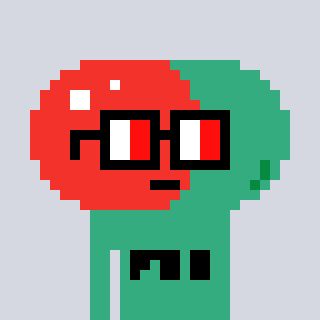
a pixel art character with square glasses with black frames and red eyes, a pill-shaped head and a teal-colored body on a cool background